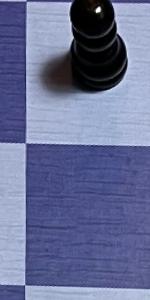
Label: Empty